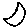
Label: moon